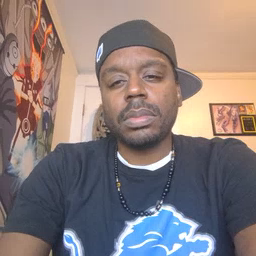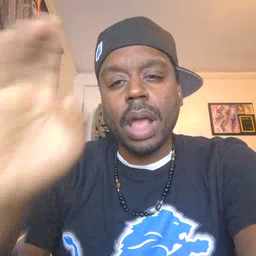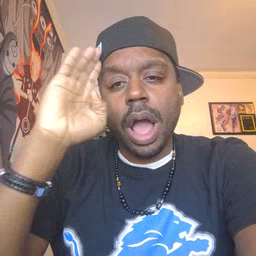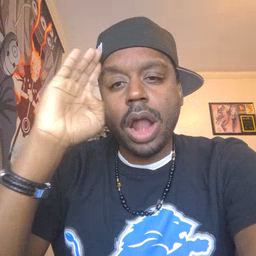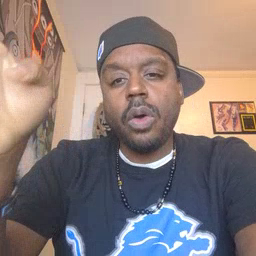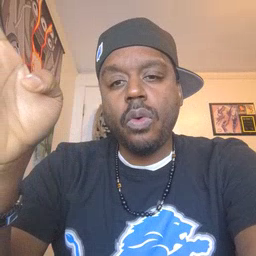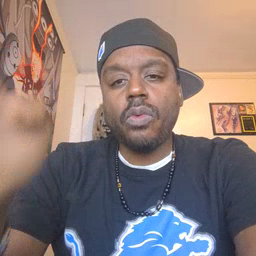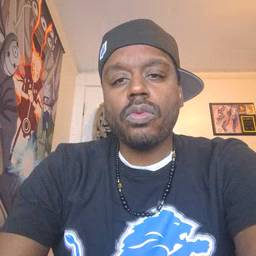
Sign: hello